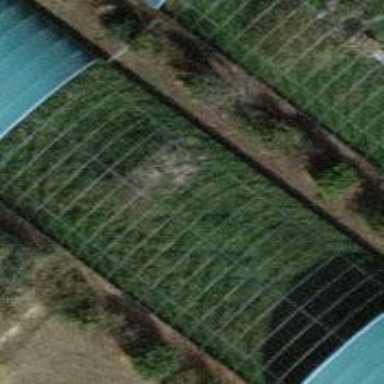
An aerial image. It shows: Greenhouse.